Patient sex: F
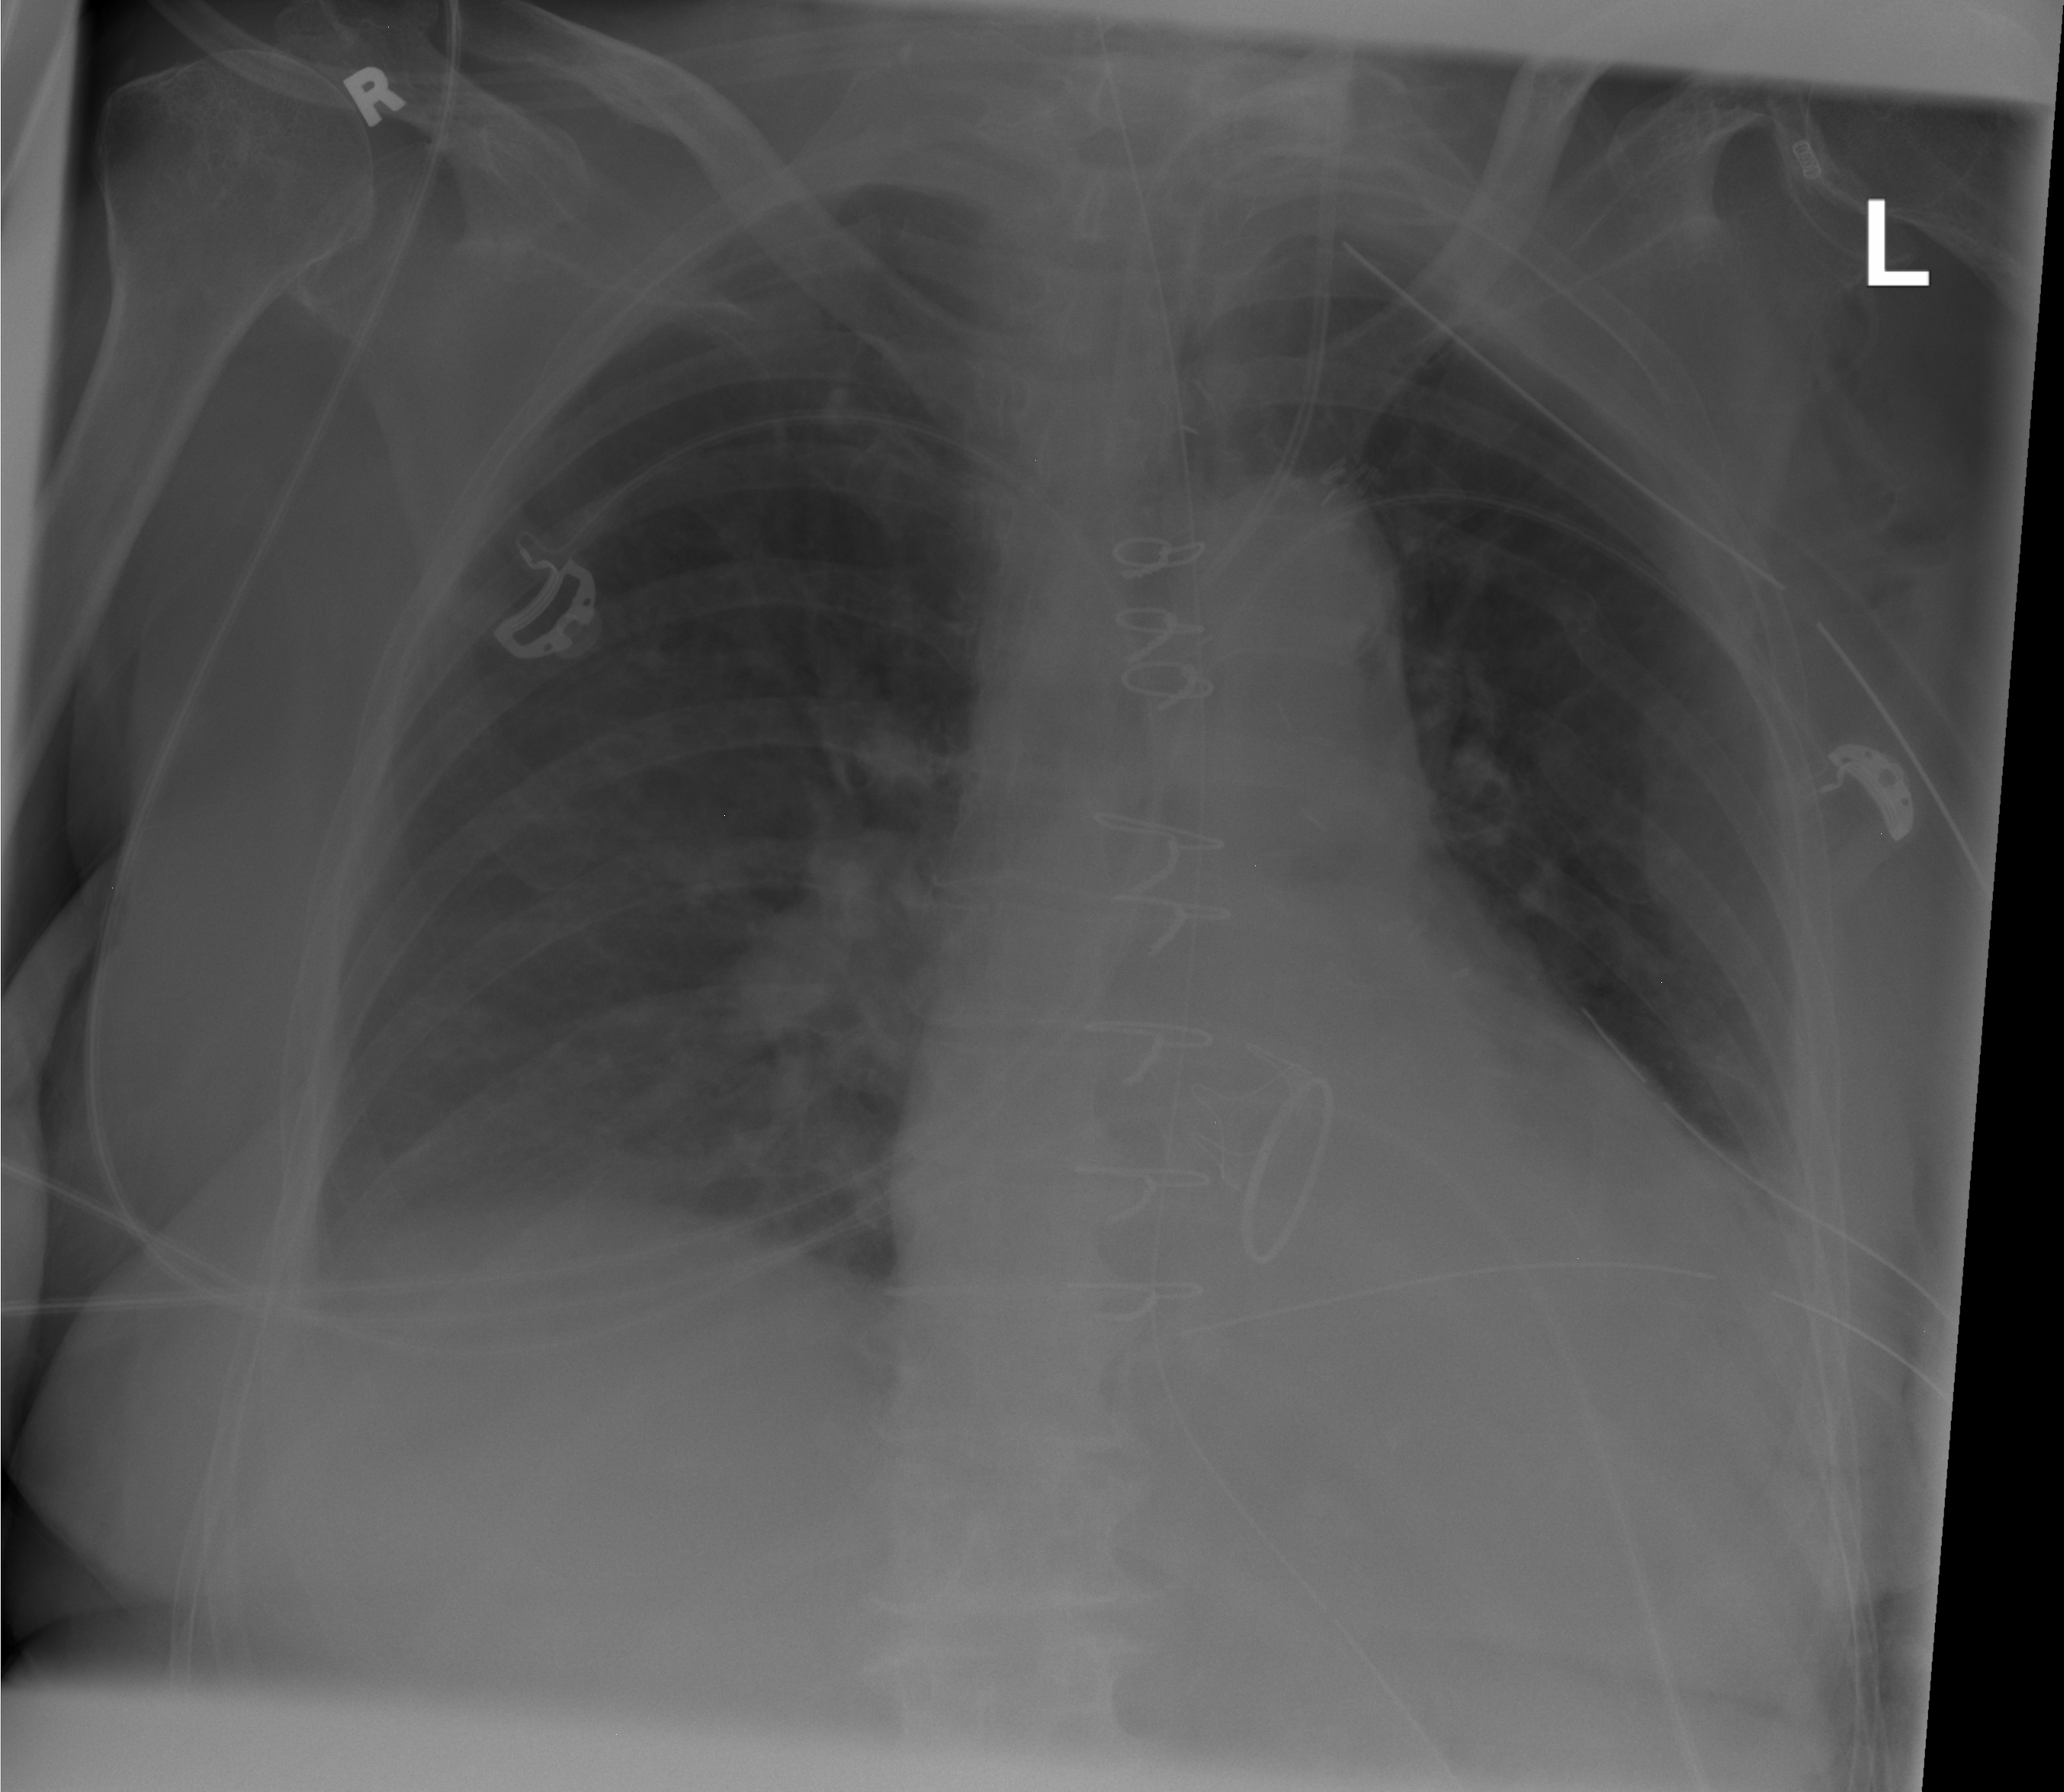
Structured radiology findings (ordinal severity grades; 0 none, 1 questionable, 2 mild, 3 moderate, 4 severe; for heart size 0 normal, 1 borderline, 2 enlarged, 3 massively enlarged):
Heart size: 1
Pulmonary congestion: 0
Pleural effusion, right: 0
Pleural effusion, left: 2
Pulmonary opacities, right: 0
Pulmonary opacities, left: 0
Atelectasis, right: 0
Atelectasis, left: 2